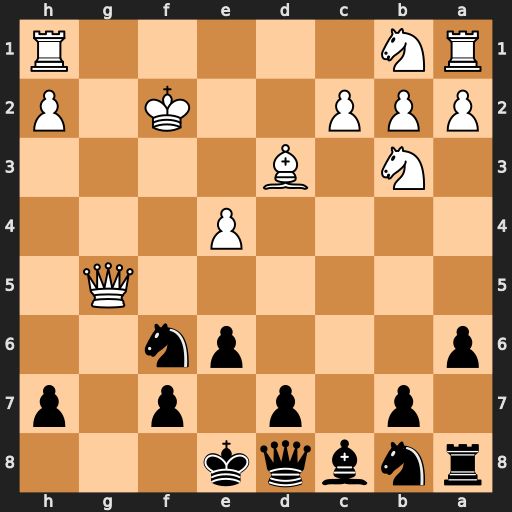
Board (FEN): rnbqk3/1p1p1p1p/p3pn2/6Q1/4P3/1N1B4/PPP2K1P/RN5R
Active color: b
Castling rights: q
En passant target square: -
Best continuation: Nxe4+ Bxe4 Qxg5